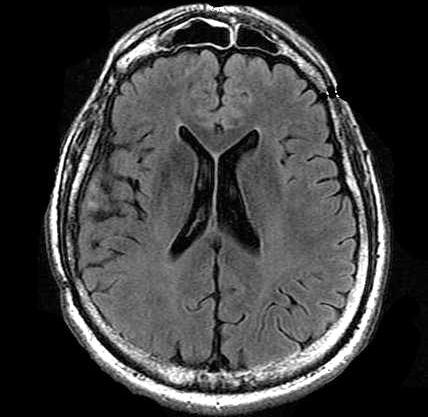
Label: notumor